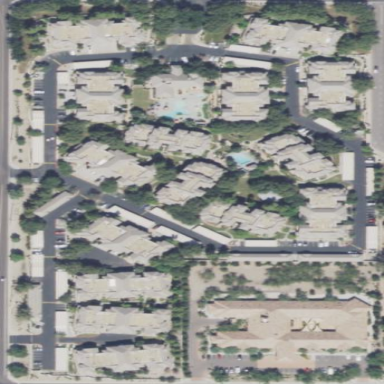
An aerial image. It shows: Residential area with apartments.